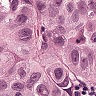
Metastatic tissue present: yes